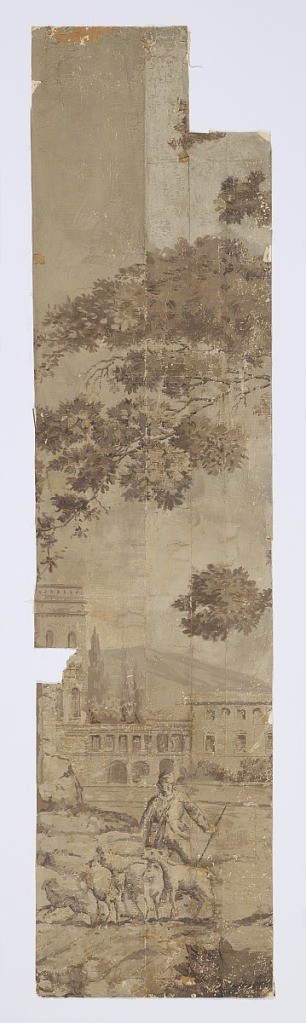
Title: "Vues d'Italie" [Bay of Naples]
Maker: Dufour et Leroy
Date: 1815–20
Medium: Block-printed
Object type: Scenic
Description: In sepia tones. Shephard with small flock of sheep in foreground. Architectural structure in mid-ground, with large tree above.